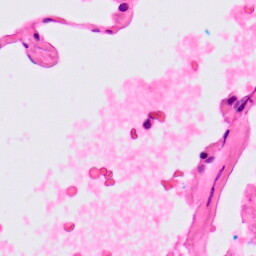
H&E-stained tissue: Lung